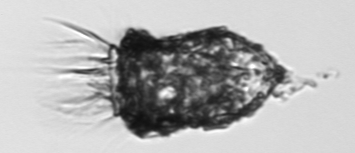
Label: Tintinnopsis